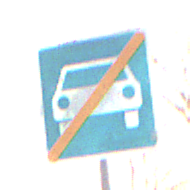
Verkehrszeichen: EndeKraftfahrstrasse
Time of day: SunriseSunset
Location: Outdoor (Nature)
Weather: PartlyCloudy
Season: NotSpecified
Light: Natural